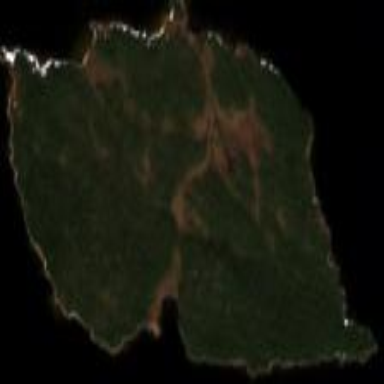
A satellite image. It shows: Island covered with dense forest.